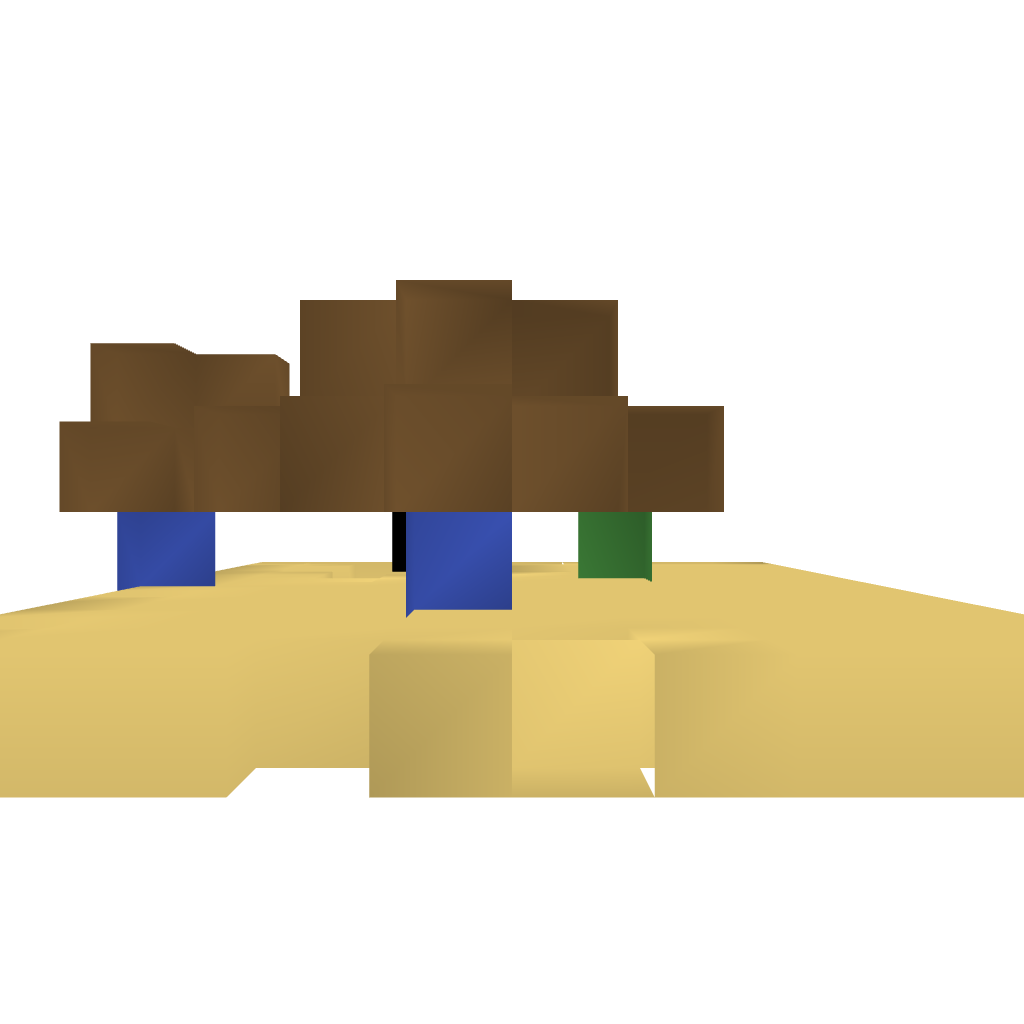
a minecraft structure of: Infinate Music Machine bad low quality